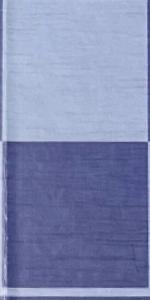
Label: Empty